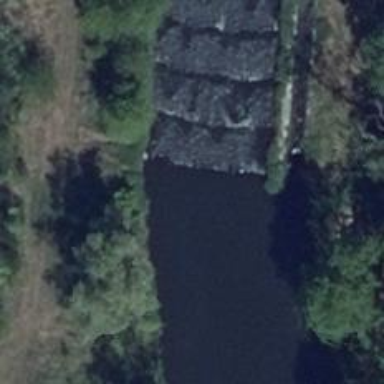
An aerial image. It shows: Weir in waterway.